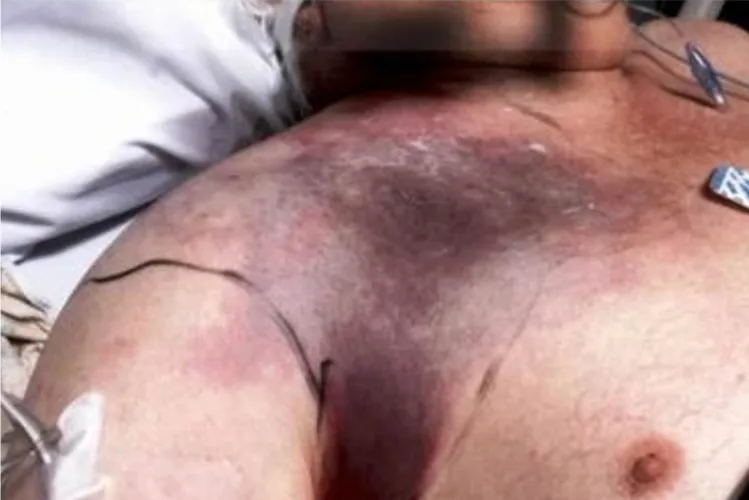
Discoloration of skin over right chest wall.
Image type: medical_photograph (skin_photograph)